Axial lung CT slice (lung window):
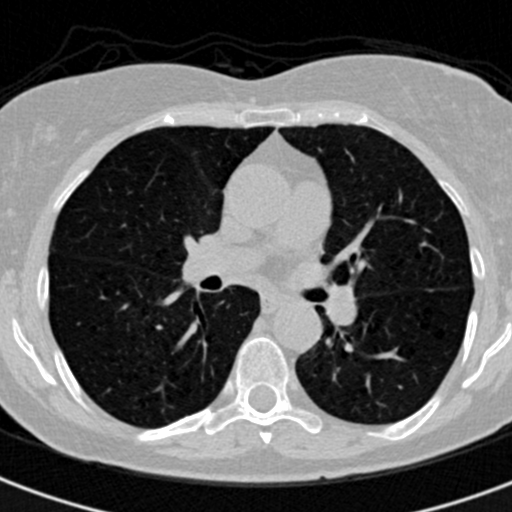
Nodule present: yes
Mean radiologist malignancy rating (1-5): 2.5